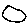
Label: moon